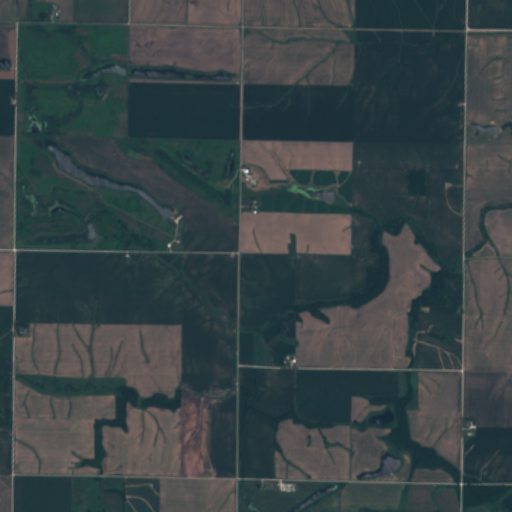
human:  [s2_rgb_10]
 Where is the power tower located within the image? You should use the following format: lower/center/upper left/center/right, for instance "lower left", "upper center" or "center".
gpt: The power tower is located in the upper center of the image.
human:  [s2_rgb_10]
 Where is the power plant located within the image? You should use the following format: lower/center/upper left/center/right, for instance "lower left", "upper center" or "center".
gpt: There is no power plant in the image.